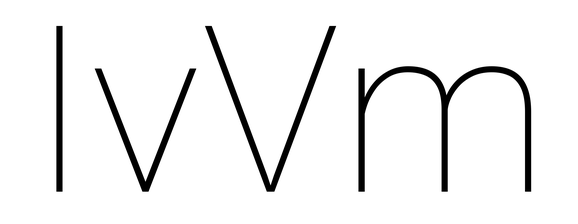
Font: Roboto_Thin